Question: I can't make web2py to show the images in one of my views. I found similar threads in here, but most of them refer to thumbnails and 'blob'-stored images.
Here's what I have:
---
'''
db.define_table('foto',
Field('archivo','upload'))
'''
---
'''
def mostrar():
fotos = (db.foto)
return locals()
'''
---
'''
{{extend 'layout.html'}}
{{for foto in fotos:}}
<img width="123px" src="{{=URL('download', args=fotos.archivo)}}" />
{{pass}}
'''
---
As far as I understand, the above will allow me to see the images uploaded in the view, but instead I got broken-link images, like the following:

If I try changing the 'args' section within the '<img' tag, from 'args=fotos.archivo' to 'args=foto.archivo', I get a '<type 'exceptions.AttributeError'> 'Field' object has no attribute 'archivo'' error.
I'm pretty sure I'm missing some important concept here - I think that, if using ''upload'' as the type, you the picture in the file system. However, I read somewhere that the 'download' function is designed to work with that (file system stored file, not blob), and 'upload' stores anything to the file system as long as it is used in a SQLFORM (same as I'm using in the above code).
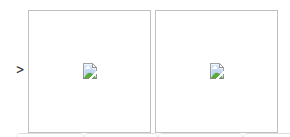
Answer: '''
fotos = (db.foto)
'''
Above, you are simply return the 'Table' object. However, this object does not contain any records -- it is just a representation of the database schema. Instead, you must explicitly select records from the database:
'''
fotos = db(db.foto).select()
'''
The above is a shortcut for 'db(db.foto.id > 0).select(db.foto.ALL)' (i.e., it selects all records and all fields).
Once you make that change, you should also change 'args=fotos.archivo' back to 'args=foto.archivo'.